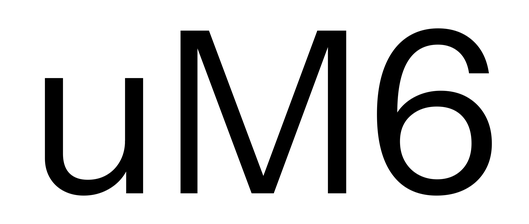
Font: InstrumentSans_Regular